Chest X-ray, AP view. Patient: 2 years old, sex M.
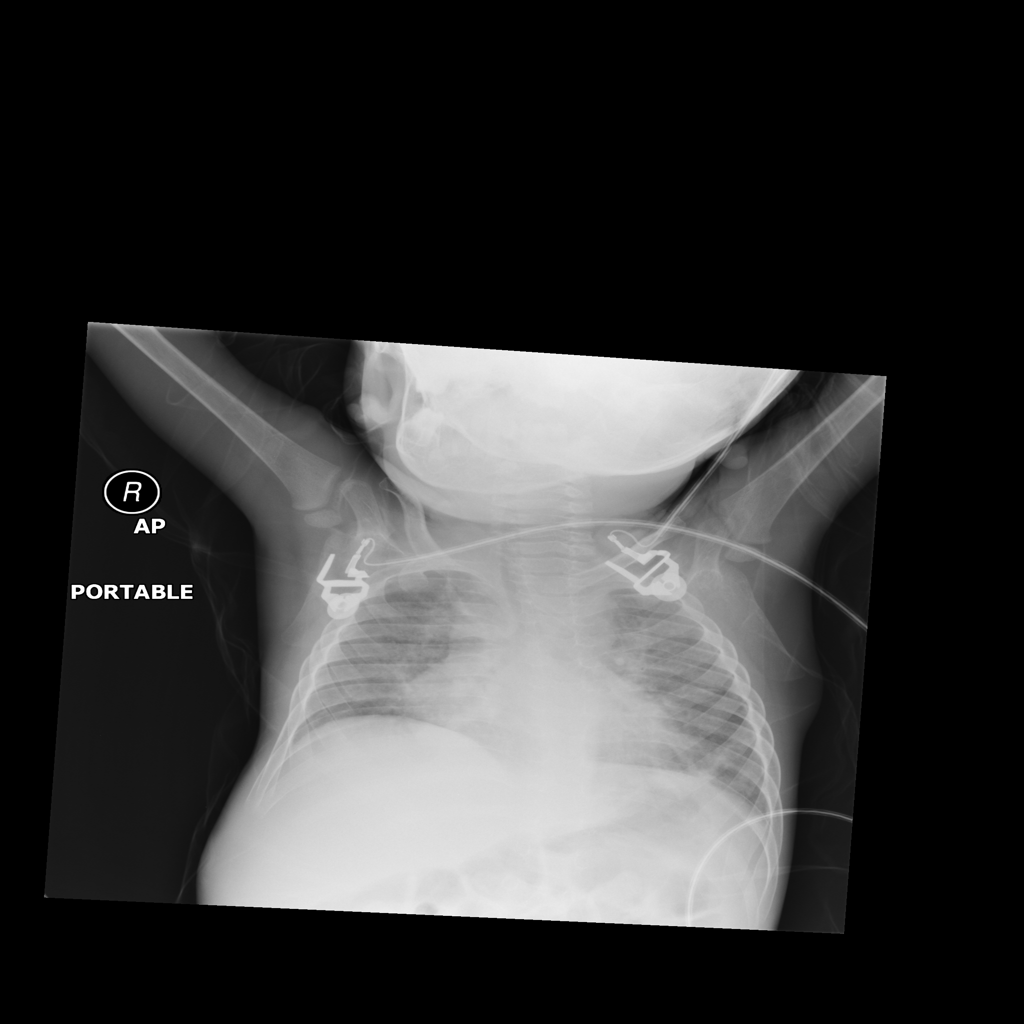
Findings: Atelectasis